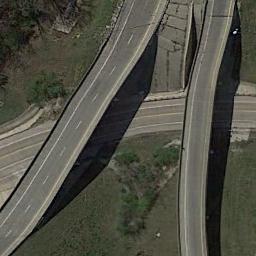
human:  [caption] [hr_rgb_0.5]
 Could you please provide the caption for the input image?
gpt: The grass is under the overpass .

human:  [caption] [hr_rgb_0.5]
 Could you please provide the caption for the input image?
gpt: The overpass is next to the grass and some trees .

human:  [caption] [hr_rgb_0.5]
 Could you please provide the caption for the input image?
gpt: The overpass is over the road on the lawn .

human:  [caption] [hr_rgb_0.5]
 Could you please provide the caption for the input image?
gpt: The overpass is divided into three roads .

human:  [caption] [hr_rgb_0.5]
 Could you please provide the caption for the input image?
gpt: There are green lawns around the overpass .